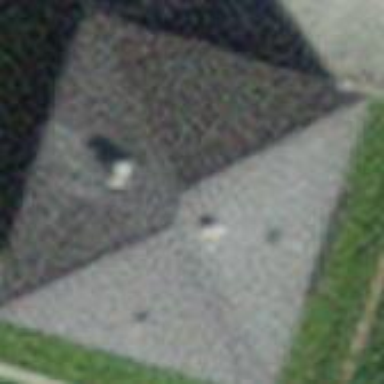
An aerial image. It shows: Building with pyramidal-shaped roof.